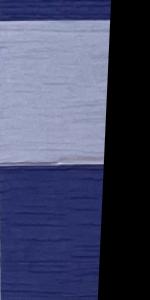
Label: Empty